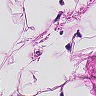
Metastatic tissue present: no